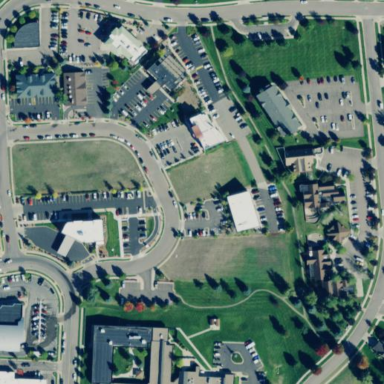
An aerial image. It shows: Retail area.